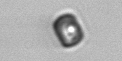
Label: Thalassiosira